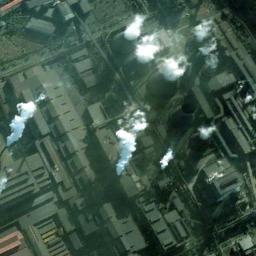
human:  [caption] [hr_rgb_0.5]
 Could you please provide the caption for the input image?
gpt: The thermal power station is next to some buildings with white mist above .

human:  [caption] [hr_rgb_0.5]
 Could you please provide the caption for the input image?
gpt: There are about 10 thermal power stations here, and the housetops of the surrounding buildings are black .

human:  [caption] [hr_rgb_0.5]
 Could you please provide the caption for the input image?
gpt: There are many buildings next to the thermal power station .

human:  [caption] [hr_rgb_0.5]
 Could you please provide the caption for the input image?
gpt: In the thermal power station, there are a factory building and many mechanical equipment, pipelines, Eight cooling towers and two chimneys  All but one cooling tower are working .

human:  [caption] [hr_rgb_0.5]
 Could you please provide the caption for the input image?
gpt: There are many buildings and several chimneys on the thermal power station .